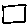
Label: square